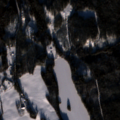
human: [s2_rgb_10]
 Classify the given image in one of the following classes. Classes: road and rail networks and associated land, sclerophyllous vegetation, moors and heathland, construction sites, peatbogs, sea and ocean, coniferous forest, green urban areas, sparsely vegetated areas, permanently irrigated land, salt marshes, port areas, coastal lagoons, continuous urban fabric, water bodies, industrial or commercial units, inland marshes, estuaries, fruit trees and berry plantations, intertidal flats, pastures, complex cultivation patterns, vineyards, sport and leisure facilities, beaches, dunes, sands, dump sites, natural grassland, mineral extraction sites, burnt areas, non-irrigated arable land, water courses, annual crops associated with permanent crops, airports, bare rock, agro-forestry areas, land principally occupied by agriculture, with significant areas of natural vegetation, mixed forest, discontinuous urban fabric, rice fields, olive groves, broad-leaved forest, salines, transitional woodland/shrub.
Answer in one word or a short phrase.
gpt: land principally occupied by agriculture, with significant areas of natural vegetation, coniferous forest, mixed forest, transitional woodland/shrub, water bodies